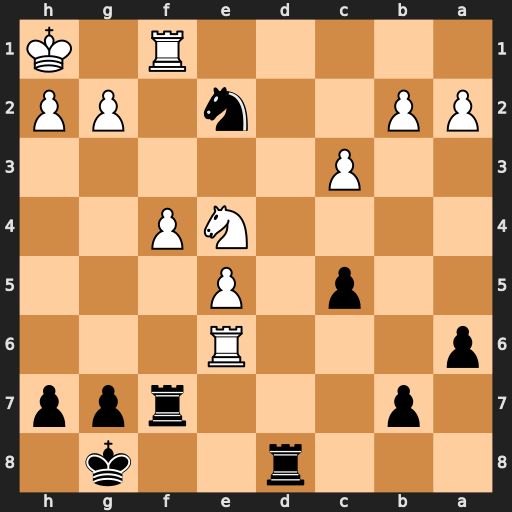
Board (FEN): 3r2k1/1p3rpp/p3R3/2p1P3/4NP2/2P5/PP2n1PP/5R1K
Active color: b
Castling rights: -
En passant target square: -
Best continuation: Rxf4 Rb1 Rxe4